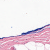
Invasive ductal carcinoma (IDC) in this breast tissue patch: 0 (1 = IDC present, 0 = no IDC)